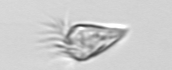
Label: Paratontonia_gracillima